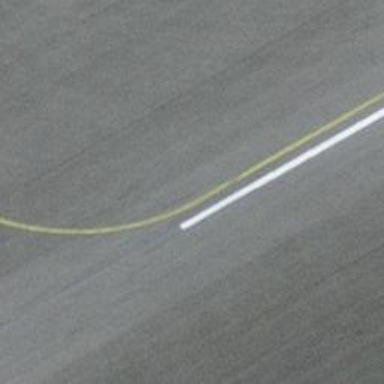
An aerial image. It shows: Asphalt runway at the airport.